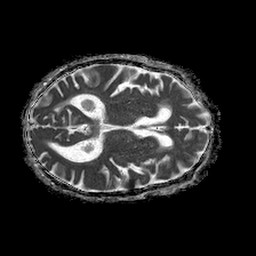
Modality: ADC
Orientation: axial
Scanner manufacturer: philips
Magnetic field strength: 1.5 T
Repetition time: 4.6 s
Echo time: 0.08517 s